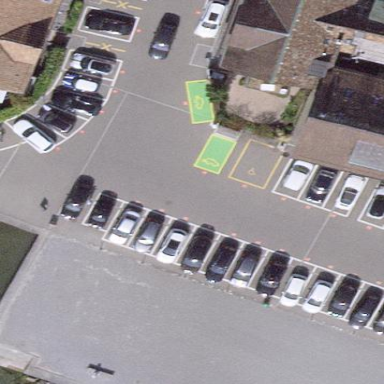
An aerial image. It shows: Parking area with pebblestone surface.